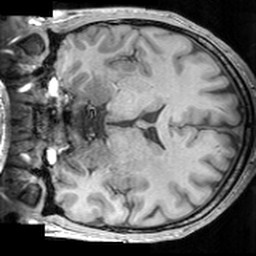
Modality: T1w
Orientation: coronal
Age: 31
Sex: male
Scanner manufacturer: siemens
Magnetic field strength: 3 T
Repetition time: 1.63 s
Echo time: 0.00311 s